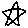
Label: star